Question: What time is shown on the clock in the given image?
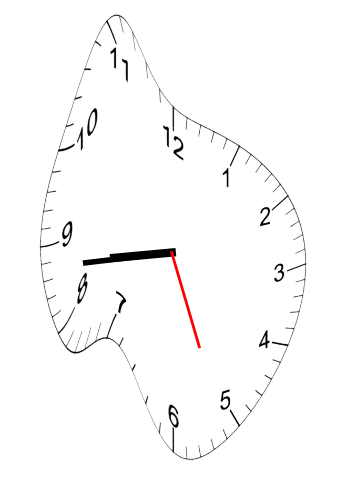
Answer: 08:43:26